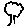
Label: tree